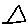
Label: triangle